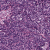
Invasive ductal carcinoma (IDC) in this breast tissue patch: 1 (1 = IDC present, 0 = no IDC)